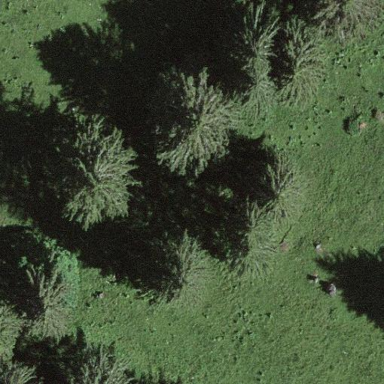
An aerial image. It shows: Forest area predominantly covered with needle-leaved trees.